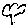
Label: tree